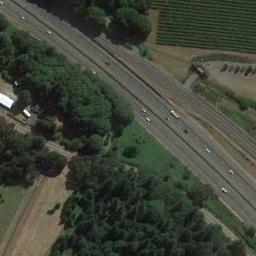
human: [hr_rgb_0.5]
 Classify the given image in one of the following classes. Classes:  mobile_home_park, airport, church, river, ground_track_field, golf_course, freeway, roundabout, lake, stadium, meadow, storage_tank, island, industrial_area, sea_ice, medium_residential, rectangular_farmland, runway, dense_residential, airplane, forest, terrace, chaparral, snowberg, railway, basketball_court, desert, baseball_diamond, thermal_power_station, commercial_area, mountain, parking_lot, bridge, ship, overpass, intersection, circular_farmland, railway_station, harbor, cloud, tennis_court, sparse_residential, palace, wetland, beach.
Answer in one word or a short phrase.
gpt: freeway